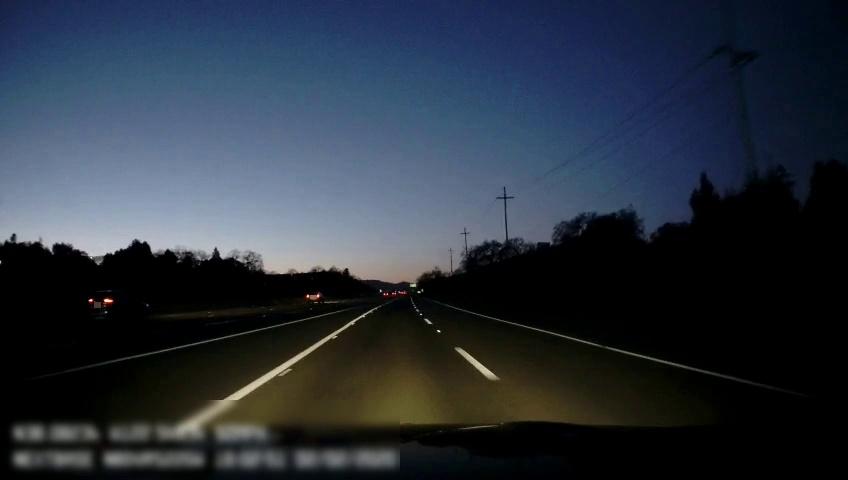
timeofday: Dusk/Dawn/Twilight
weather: Other
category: Drivable Space
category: Vehicles | SUV
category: Vehicles | SUV
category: Lanes | Alternate Lane
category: Lanes | Alternate Lane
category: Lanes | Alternate Lane
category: Lanes | Alternate Lane
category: Lanes | Alternate Lane
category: Lanes | Alternate Lane
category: Lanes | Alternate Lane